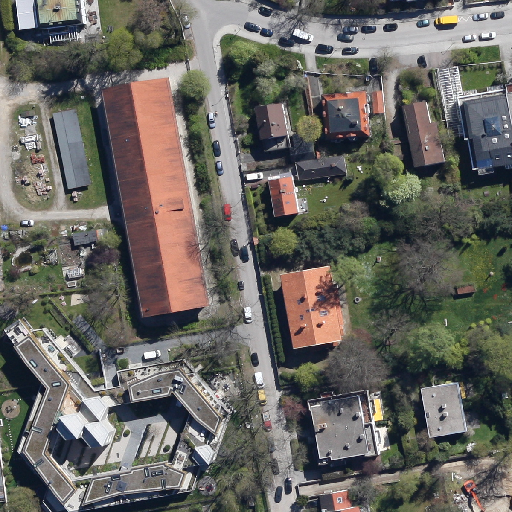
Referring expression: car in the parking area